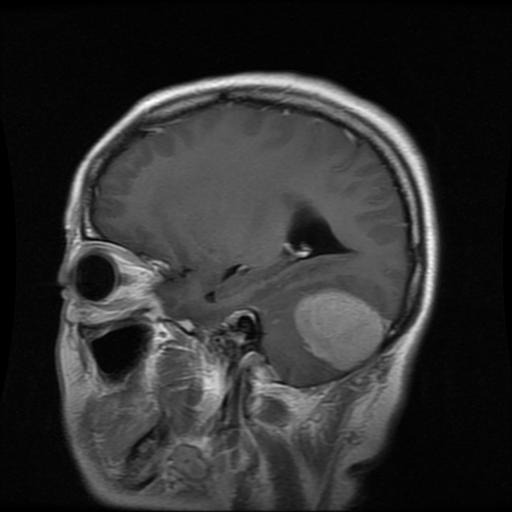
Label: meningioma